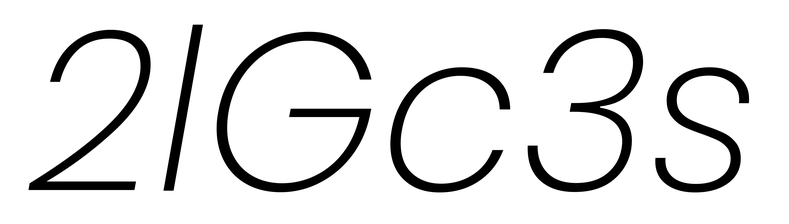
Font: Poppins-ExtraLightItalic